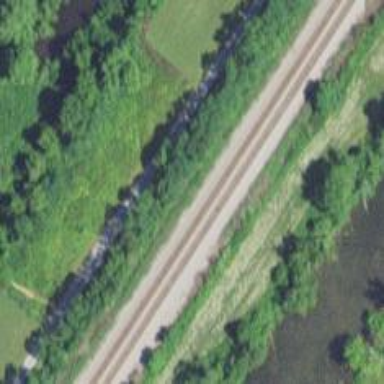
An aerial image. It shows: Railway track.